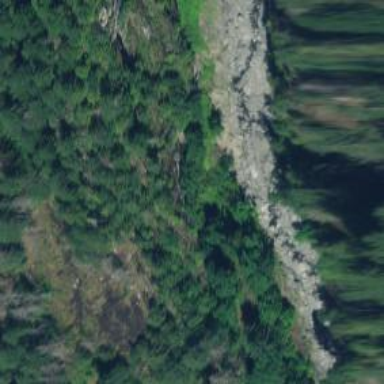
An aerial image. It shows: Landscape dominated by bare rock.